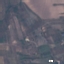
Land use / land cover: PermanentCrop